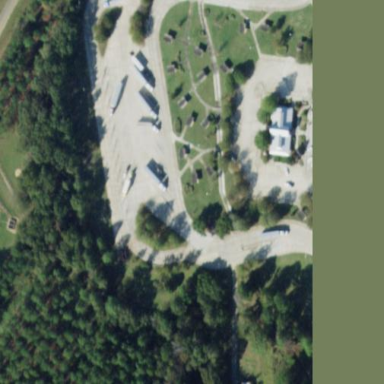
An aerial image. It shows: Rest area on the road with sanitary dump station.